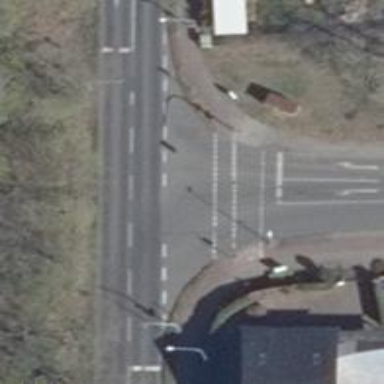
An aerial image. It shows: Road with traffic signals at crossing.